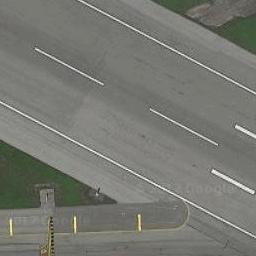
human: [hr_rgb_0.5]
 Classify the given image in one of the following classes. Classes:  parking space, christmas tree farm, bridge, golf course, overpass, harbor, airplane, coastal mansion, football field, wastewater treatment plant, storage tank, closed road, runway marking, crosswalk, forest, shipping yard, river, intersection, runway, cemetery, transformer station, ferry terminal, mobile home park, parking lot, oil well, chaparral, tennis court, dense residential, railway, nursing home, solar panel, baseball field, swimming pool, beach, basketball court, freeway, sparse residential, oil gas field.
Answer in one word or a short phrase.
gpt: runway